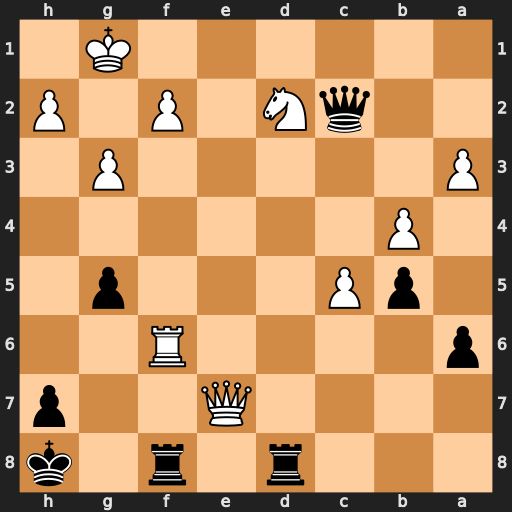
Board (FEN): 3r1r1k/4Q2p/p4R2/1pP3p1/1P6/P5P1/2qN1P1P/6K1
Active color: b
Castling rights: -
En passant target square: -
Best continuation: Rfe8 Qf7 Qxd2